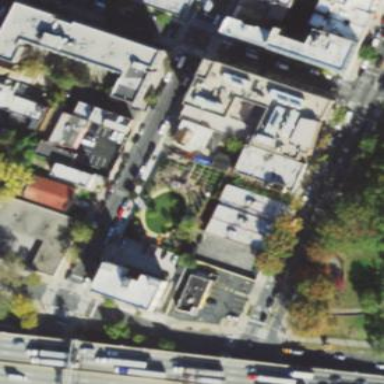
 leisure land intended for communal use."